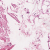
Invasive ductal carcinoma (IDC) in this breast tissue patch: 0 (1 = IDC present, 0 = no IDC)